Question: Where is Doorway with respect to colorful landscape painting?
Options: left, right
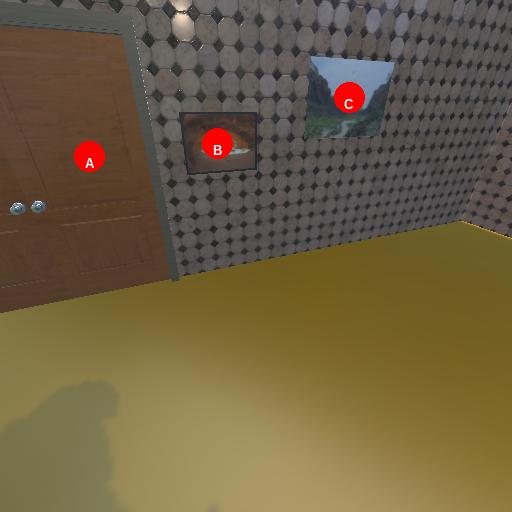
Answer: left